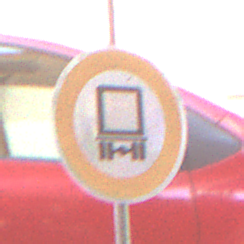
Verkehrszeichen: VerbotKennzeichnungspflichtigeKraftfahrzeugeGefaehrlicheGueter
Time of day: MorningAfternoon
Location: Outdoor (Urban)
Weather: Clear
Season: NotSpecified
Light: Natural